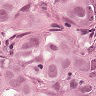
Metastatic tissue present: yes